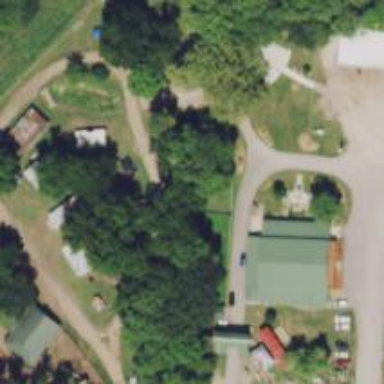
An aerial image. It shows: Driveway serving agricultural area.